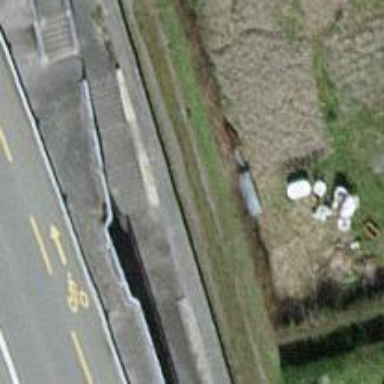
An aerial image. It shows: Tunnel footway.